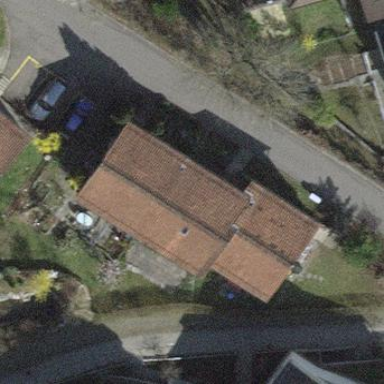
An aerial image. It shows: Simple house.